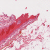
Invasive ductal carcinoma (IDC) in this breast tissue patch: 0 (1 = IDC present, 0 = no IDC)